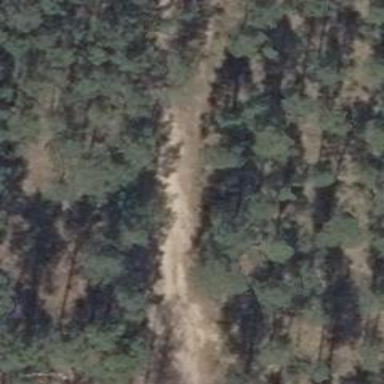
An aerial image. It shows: Sandy track road with grade5 tracktype.